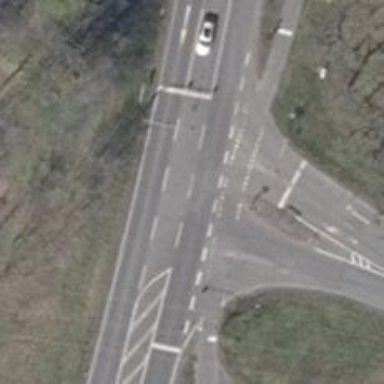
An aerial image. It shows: Road with traffic signals.